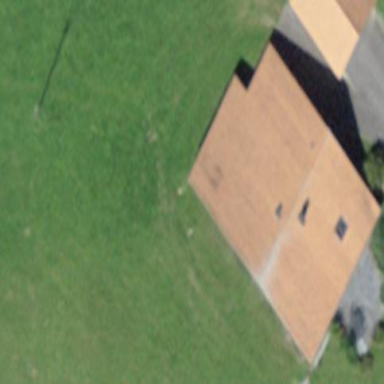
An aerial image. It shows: Farm building.